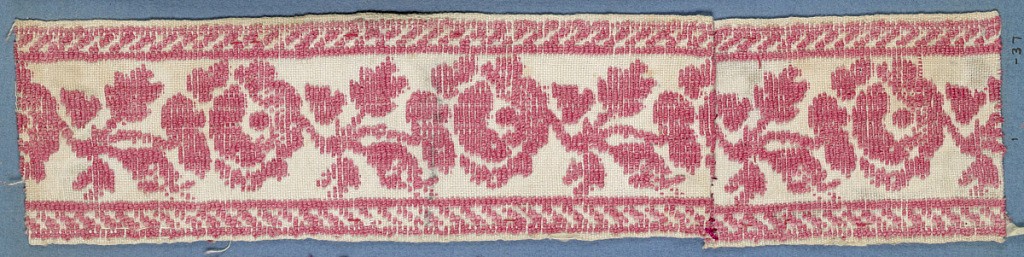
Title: Trimming
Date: ca. 1830
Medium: cotton
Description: Red and white trimming fragment in a design of roses with buds and leaves set between borders of diagonal lines.